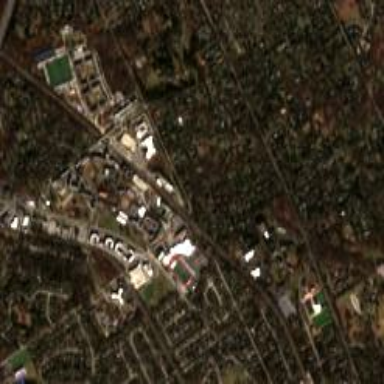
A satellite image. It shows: University.